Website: lowes
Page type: billing-address
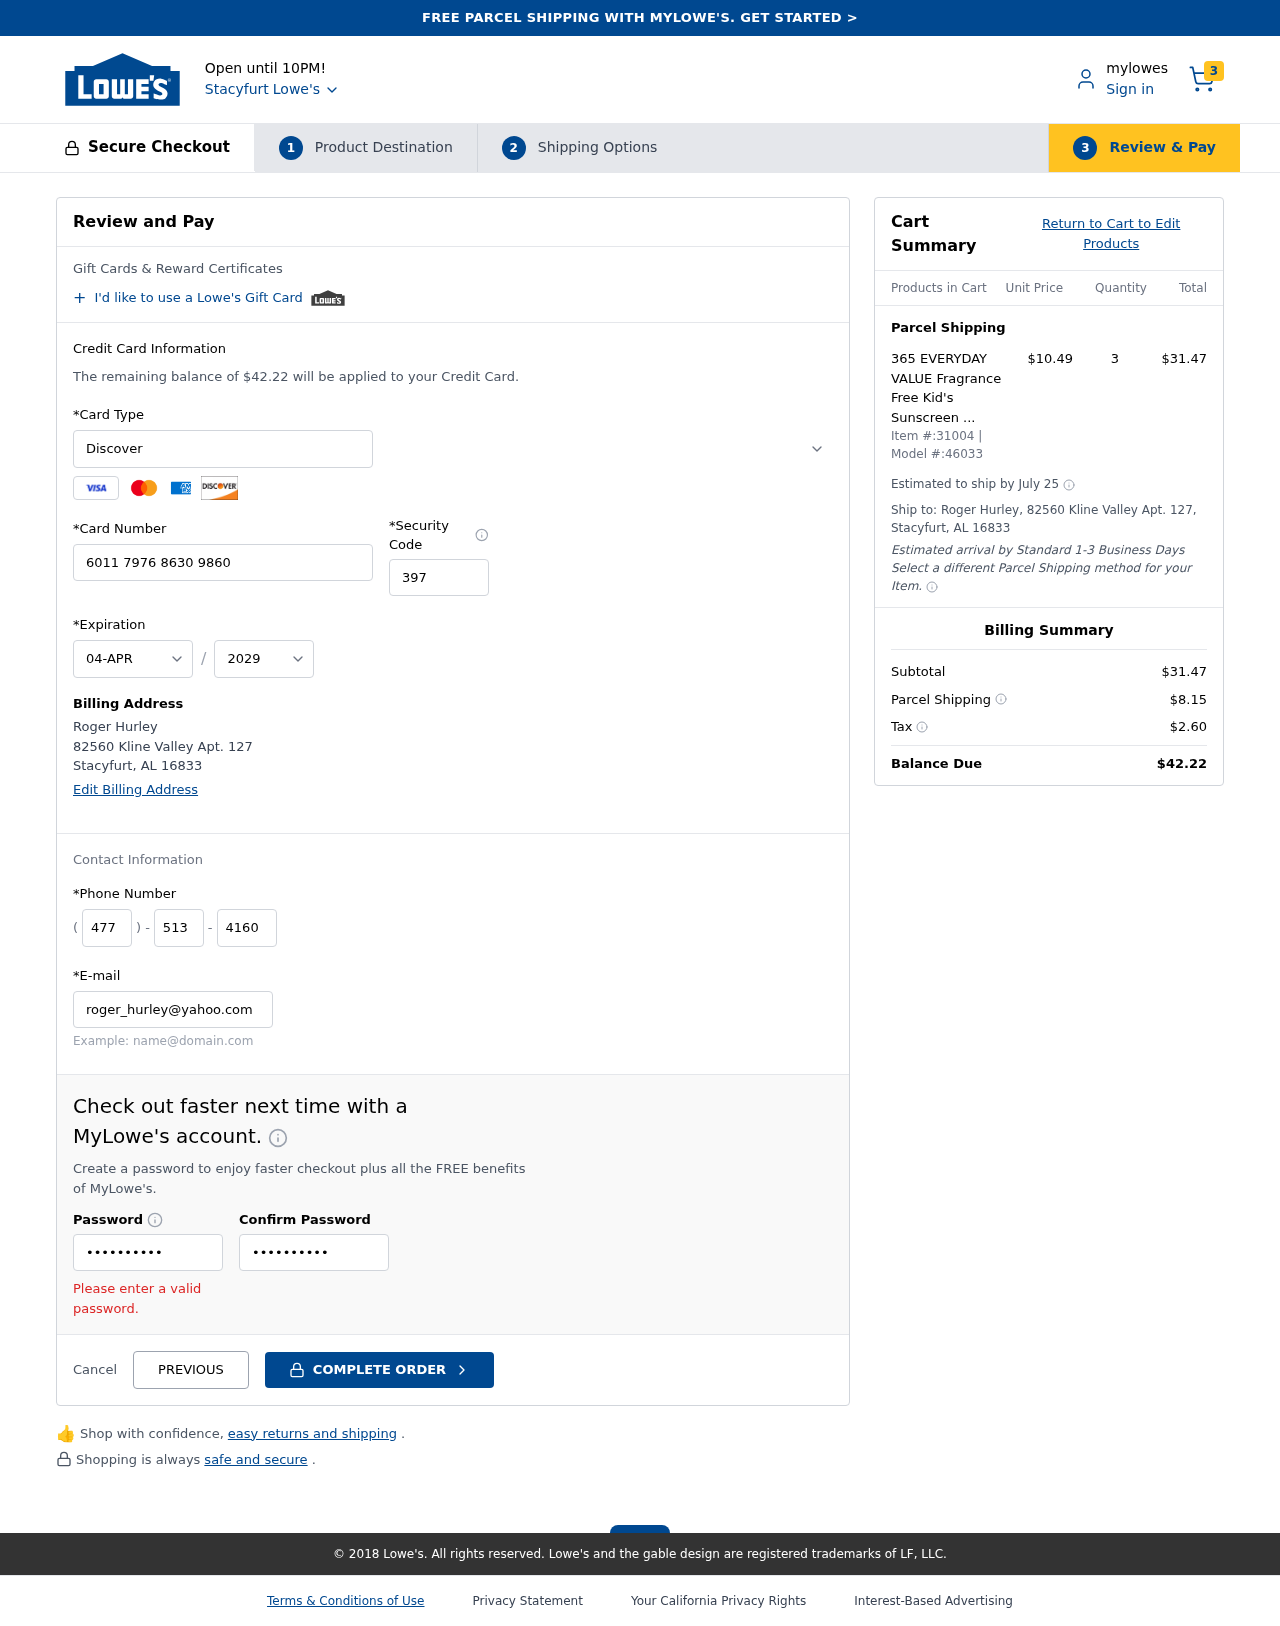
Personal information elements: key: PII_CARD_CVV
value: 397
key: PII_CARD_EXPIRY_MONTH
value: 04
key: PII_CARD_EXPIRY_YEAR
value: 29
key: PII_CARD_NUMBER
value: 6011 7976 8630 9860
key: PII_CARD_TYPE
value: Discover
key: PII_CITY
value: Stacyfurt
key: PII_CITY_STATE_ZIP
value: Stacyfurt, AL 16833
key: PII_EMAIL
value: roger_hurley@yahoo.com
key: PII_FULLNAME
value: Roger Hurley
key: PII_PHONE_AREA
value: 477
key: PII_PHONE_PREFIX
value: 513
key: PII_PHONE_SUFFIX
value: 4160
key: PII_STREET
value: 82560 Kline Valley Apt. 127
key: PII_FULLNAME2
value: Roger Hurley
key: PII_STREET2
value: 82560 Kline Valley Apt. 127
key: PII_CITY_STATE_ZIP2
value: Stacyfurt, AL 16833
Product elements: key: PRODUCT1_NAME
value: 365 EVERYDAY VALUE Fragrance Free Kid's Sunscreen SPF 50, 5.3 OZ
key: PRODUCT1_PRICE
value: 10.49
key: PRODUCT1_QUANTITY
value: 3
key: PRODUCT_ITEM_NUMBER
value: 31004
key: PRODUCT_MODEL_NUMBER
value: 46033
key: PRODUCT1_LINE_TOTAL
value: $31.47
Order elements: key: ORDER_NUM_ITEMS
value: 3
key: ORDER_TOTAL
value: $42.22
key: ORDER_SHIPPING_DATE
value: July 25
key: ORDER_SUBTOTAL
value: $31.47
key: ORDER_SHIPPING_COST
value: $8.15
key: ORDER_TAX
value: $2.60